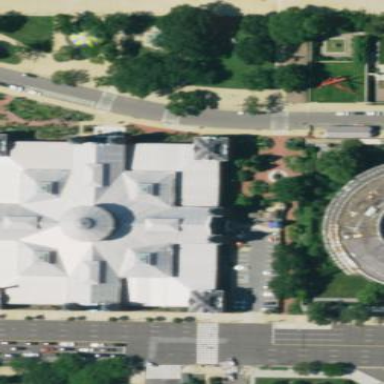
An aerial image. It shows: Museum housed in building.